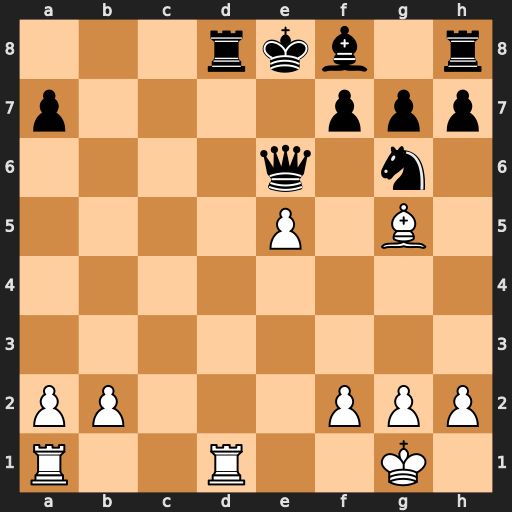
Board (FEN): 3rkb1r/p4ppp/4q1n1/4P1B1/8/8/PP3PPP/R2R2K1
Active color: w
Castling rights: k
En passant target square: -
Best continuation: Rxd8#